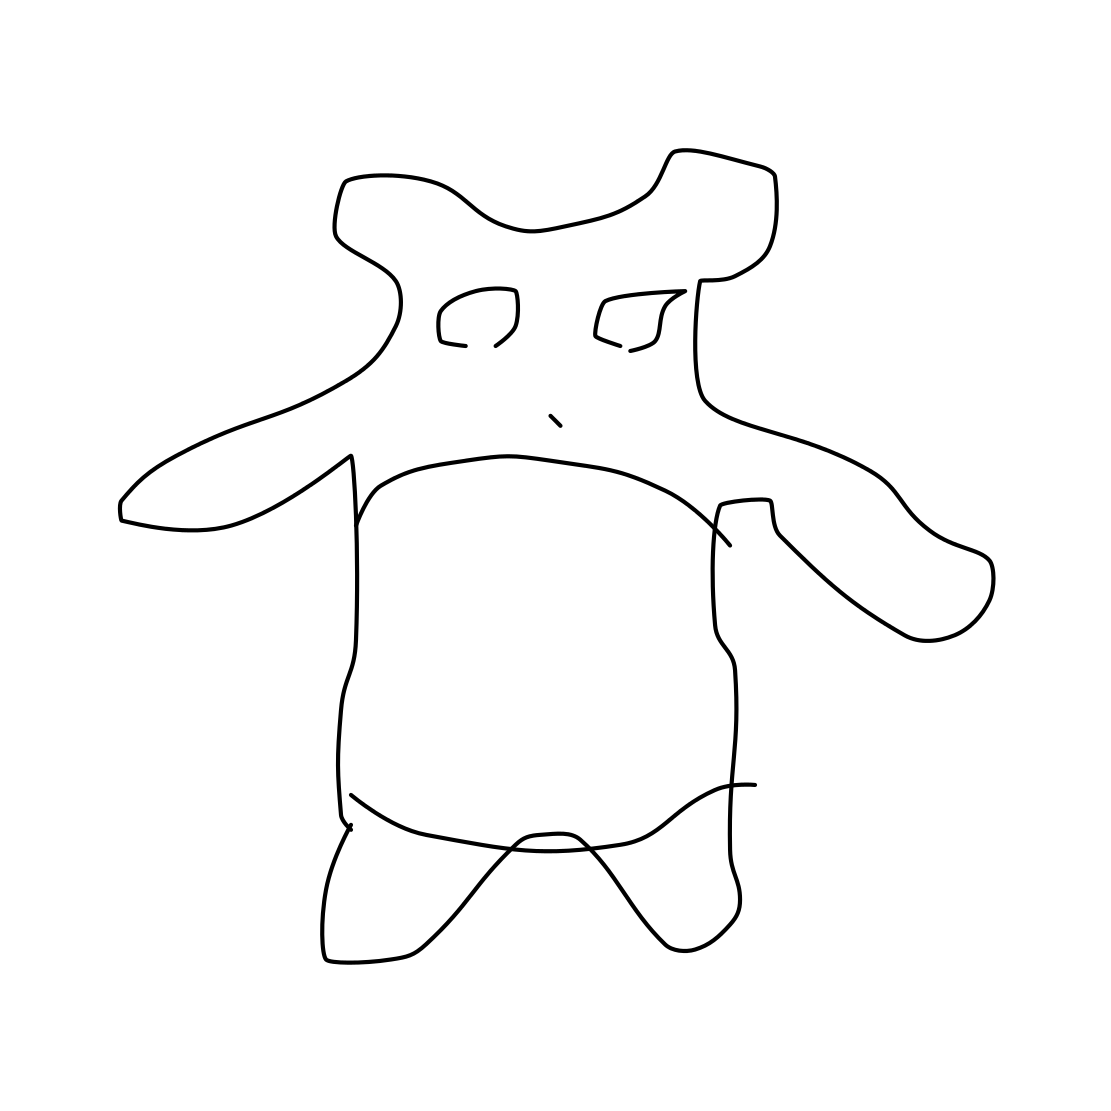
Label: teddy-bear